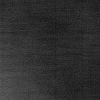
Atmospheric dust classification: dusty